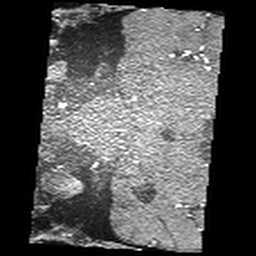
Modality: angio
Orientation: coronal
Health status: ill
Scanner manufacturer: siemens
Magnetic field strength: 3 T
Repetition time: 0.022 s
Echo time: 0.00359 s